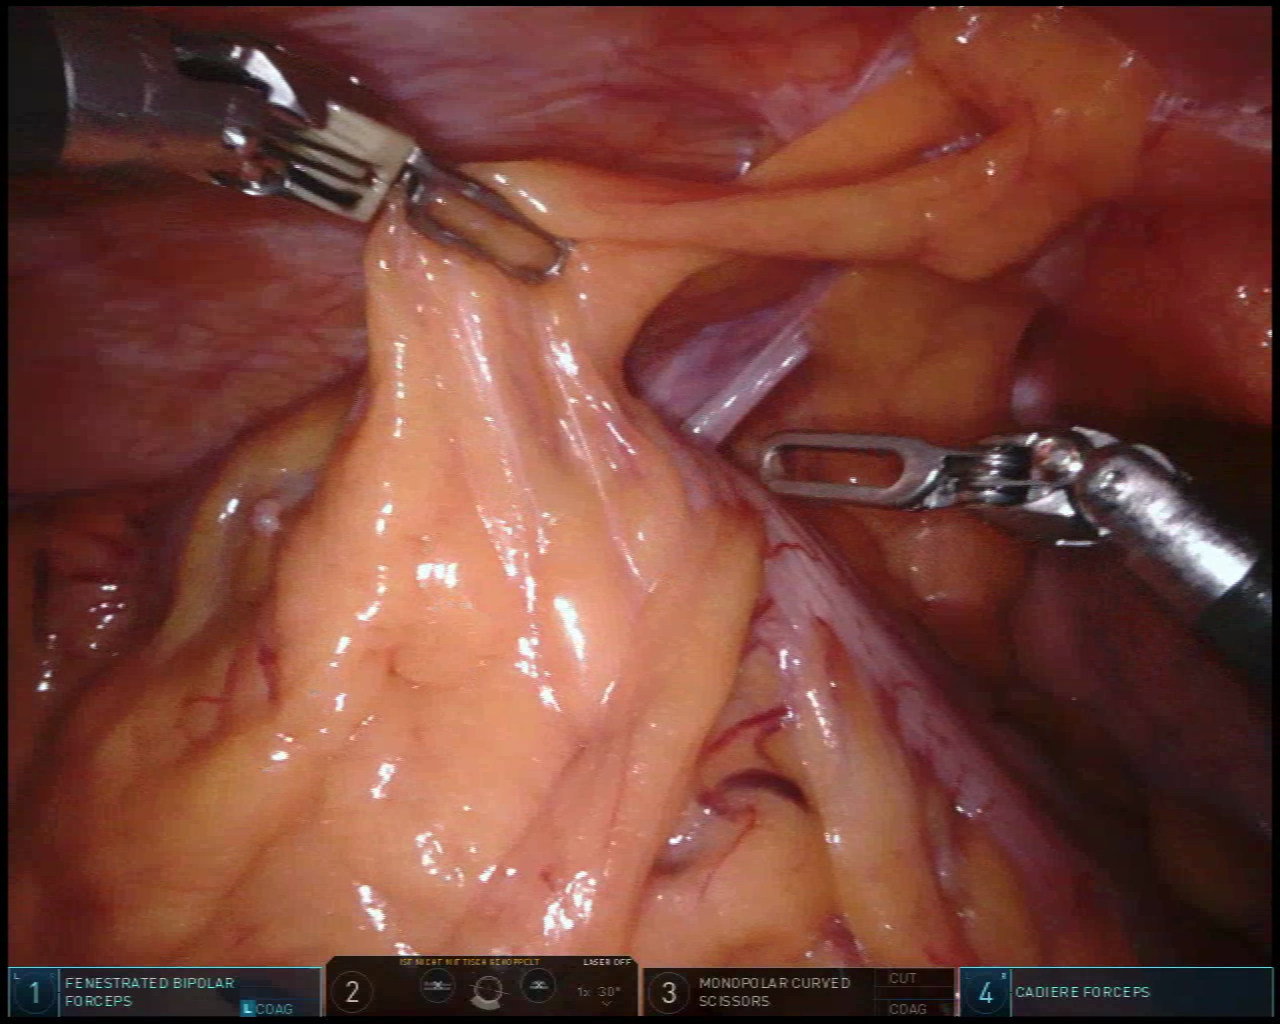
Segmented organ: abdominal_wall
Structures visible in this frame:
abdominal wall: yes
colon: yes
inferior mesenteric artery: no
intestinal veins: no
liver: no
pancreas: no
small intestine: no
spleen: no
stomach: no
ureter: no
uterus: no
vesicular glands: no